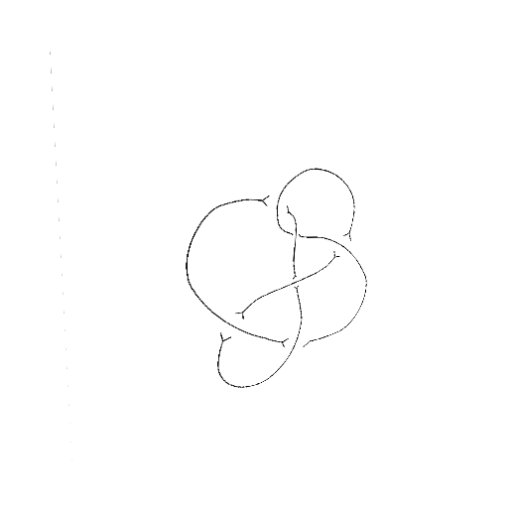
Crossing number: 6